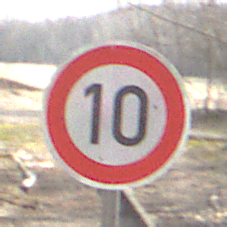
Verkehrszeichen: Geschwindigkeit10
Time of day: MorningAfternoon
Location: Outdoor (Nature)
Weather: Clear
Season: Winter
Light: Natural